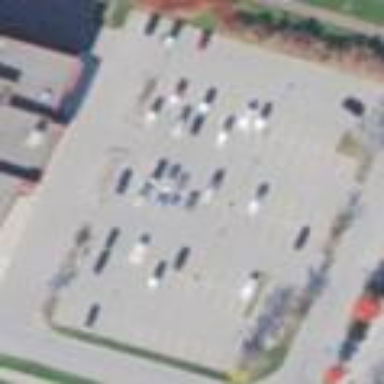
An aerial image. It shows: Parking area with surface.